Field crop: maize
Growth stage: 2
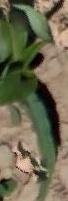
Species: maize